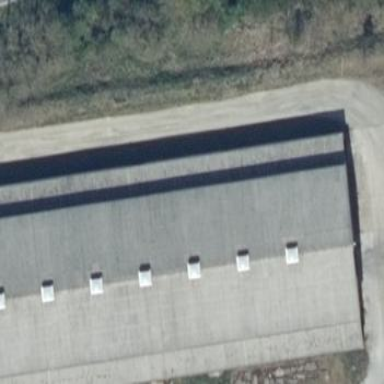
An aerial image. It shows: Part of building with skillion roof oriented to the south. The roof has grey color.